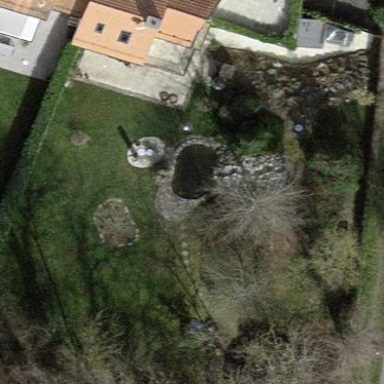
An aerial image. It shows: Garden surrounded by fence.